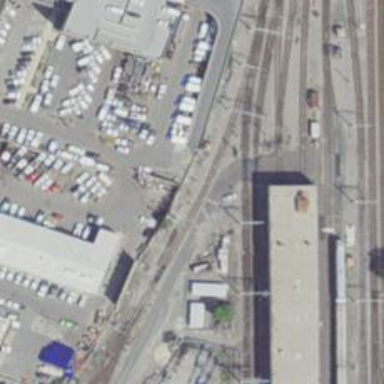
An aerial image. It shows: Railway junction.